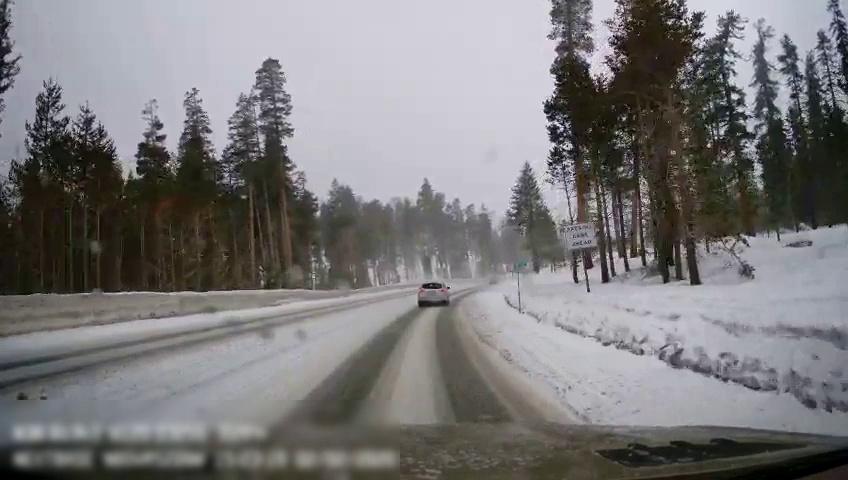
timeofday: Day
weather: Snowy
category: Drivable Space
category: Vehicles | SUV
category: Traffic | Signs